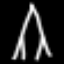
Label: The Eiffel Tower